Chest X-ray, PA view. Patient: 69 years old, sex F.
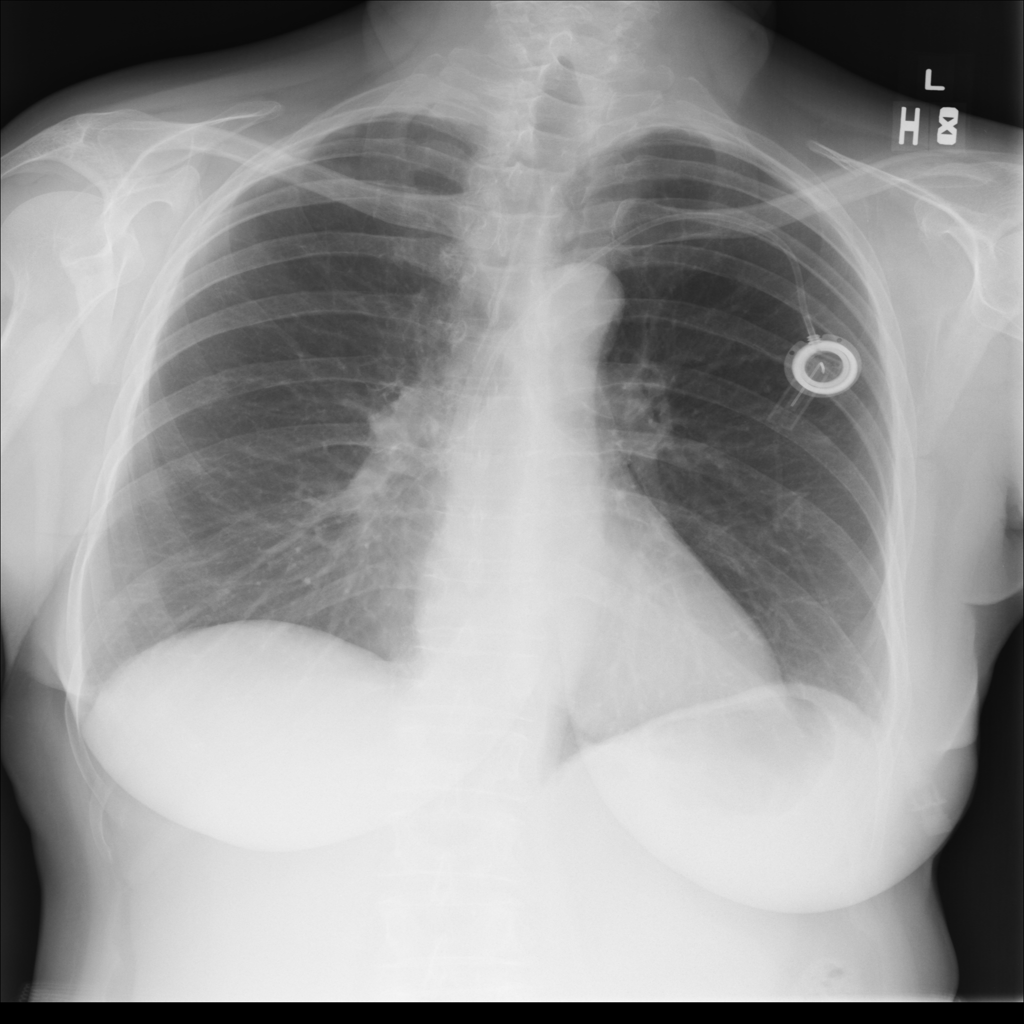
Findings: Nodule